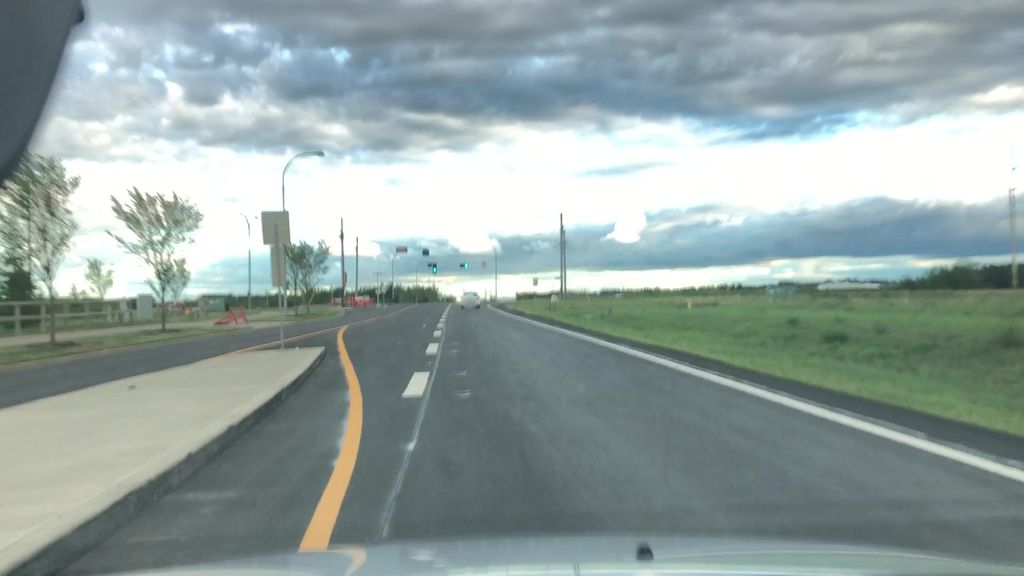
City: edmonton